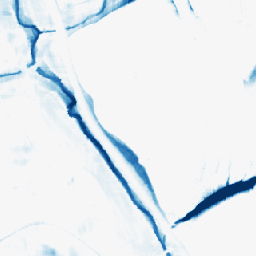
Category: morphological
Decomposition family: morphological_rect
Decomposition parameters: operation: closing
width: 20
height: 20
Upsampling method: nearest
Upsampling parameters: scale: 8
Upsampling scale: 8